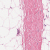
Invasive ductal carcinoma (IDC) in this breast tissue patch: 0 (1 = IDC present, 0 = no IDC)